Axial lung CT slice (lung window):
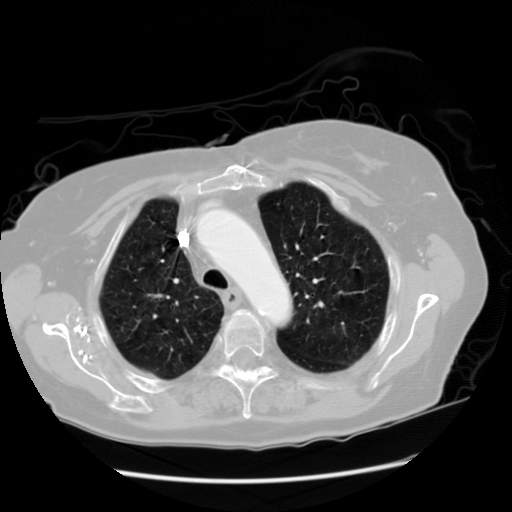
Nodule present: no